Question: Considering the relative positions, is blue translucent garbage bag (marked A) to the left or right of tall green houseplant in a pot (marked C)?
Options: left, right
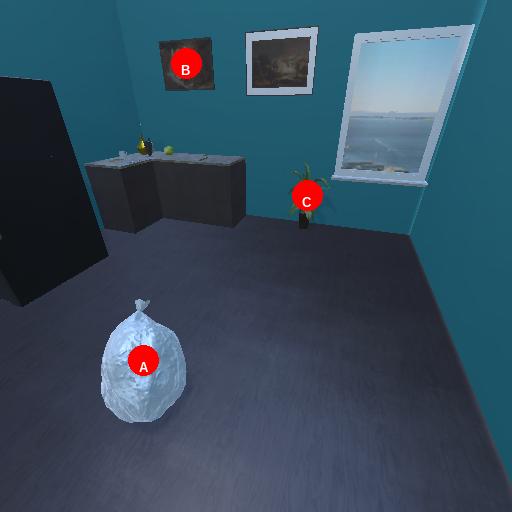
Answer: left